Question: I am wondering If I can use stack panel to get the following layout

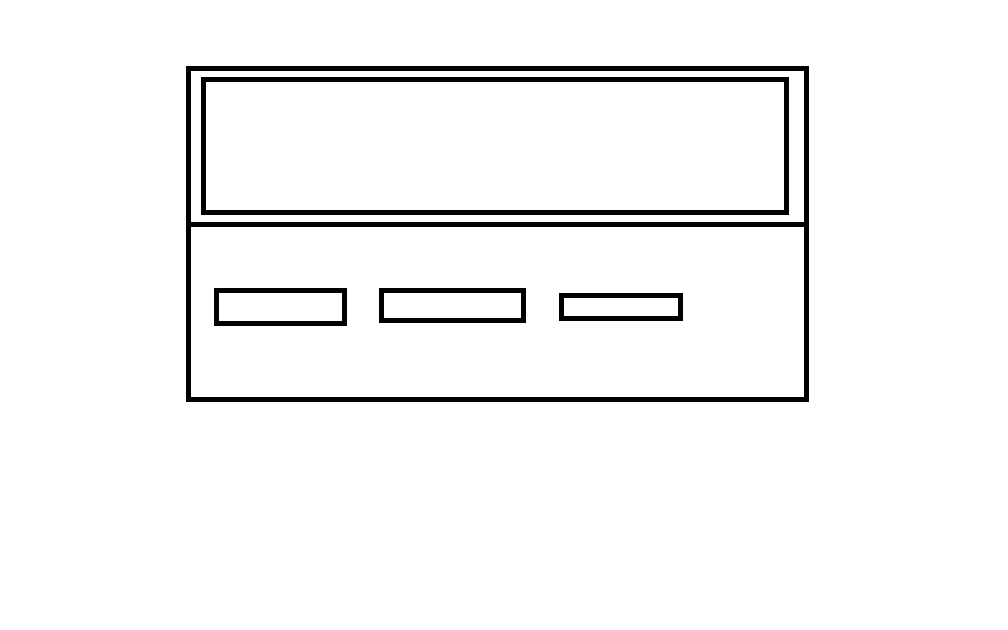
Answer: one will not be enough, but you can certainly do with two:
'''
<StackPanel Orientation="Vertical">
<BigBoxOnTop />
<StackPanel Orientation="Horizontal">
<SmallBox_1 />
<SmallBox_2 />
<SmallBox_3 />
....
</StackPanel>
</StackPanel>
'''
use margin and padding to place your boxes inside the panels